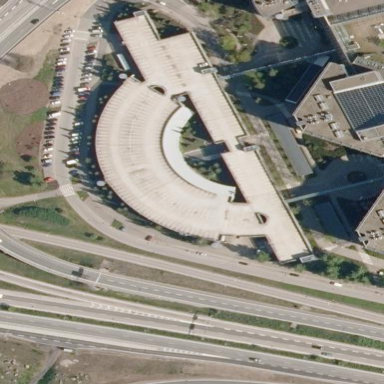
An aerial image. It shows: The building has flat concrete roof.